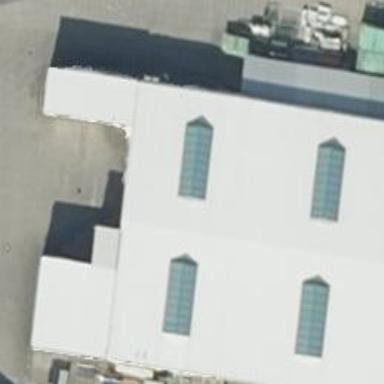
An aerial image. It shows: Industrial building.